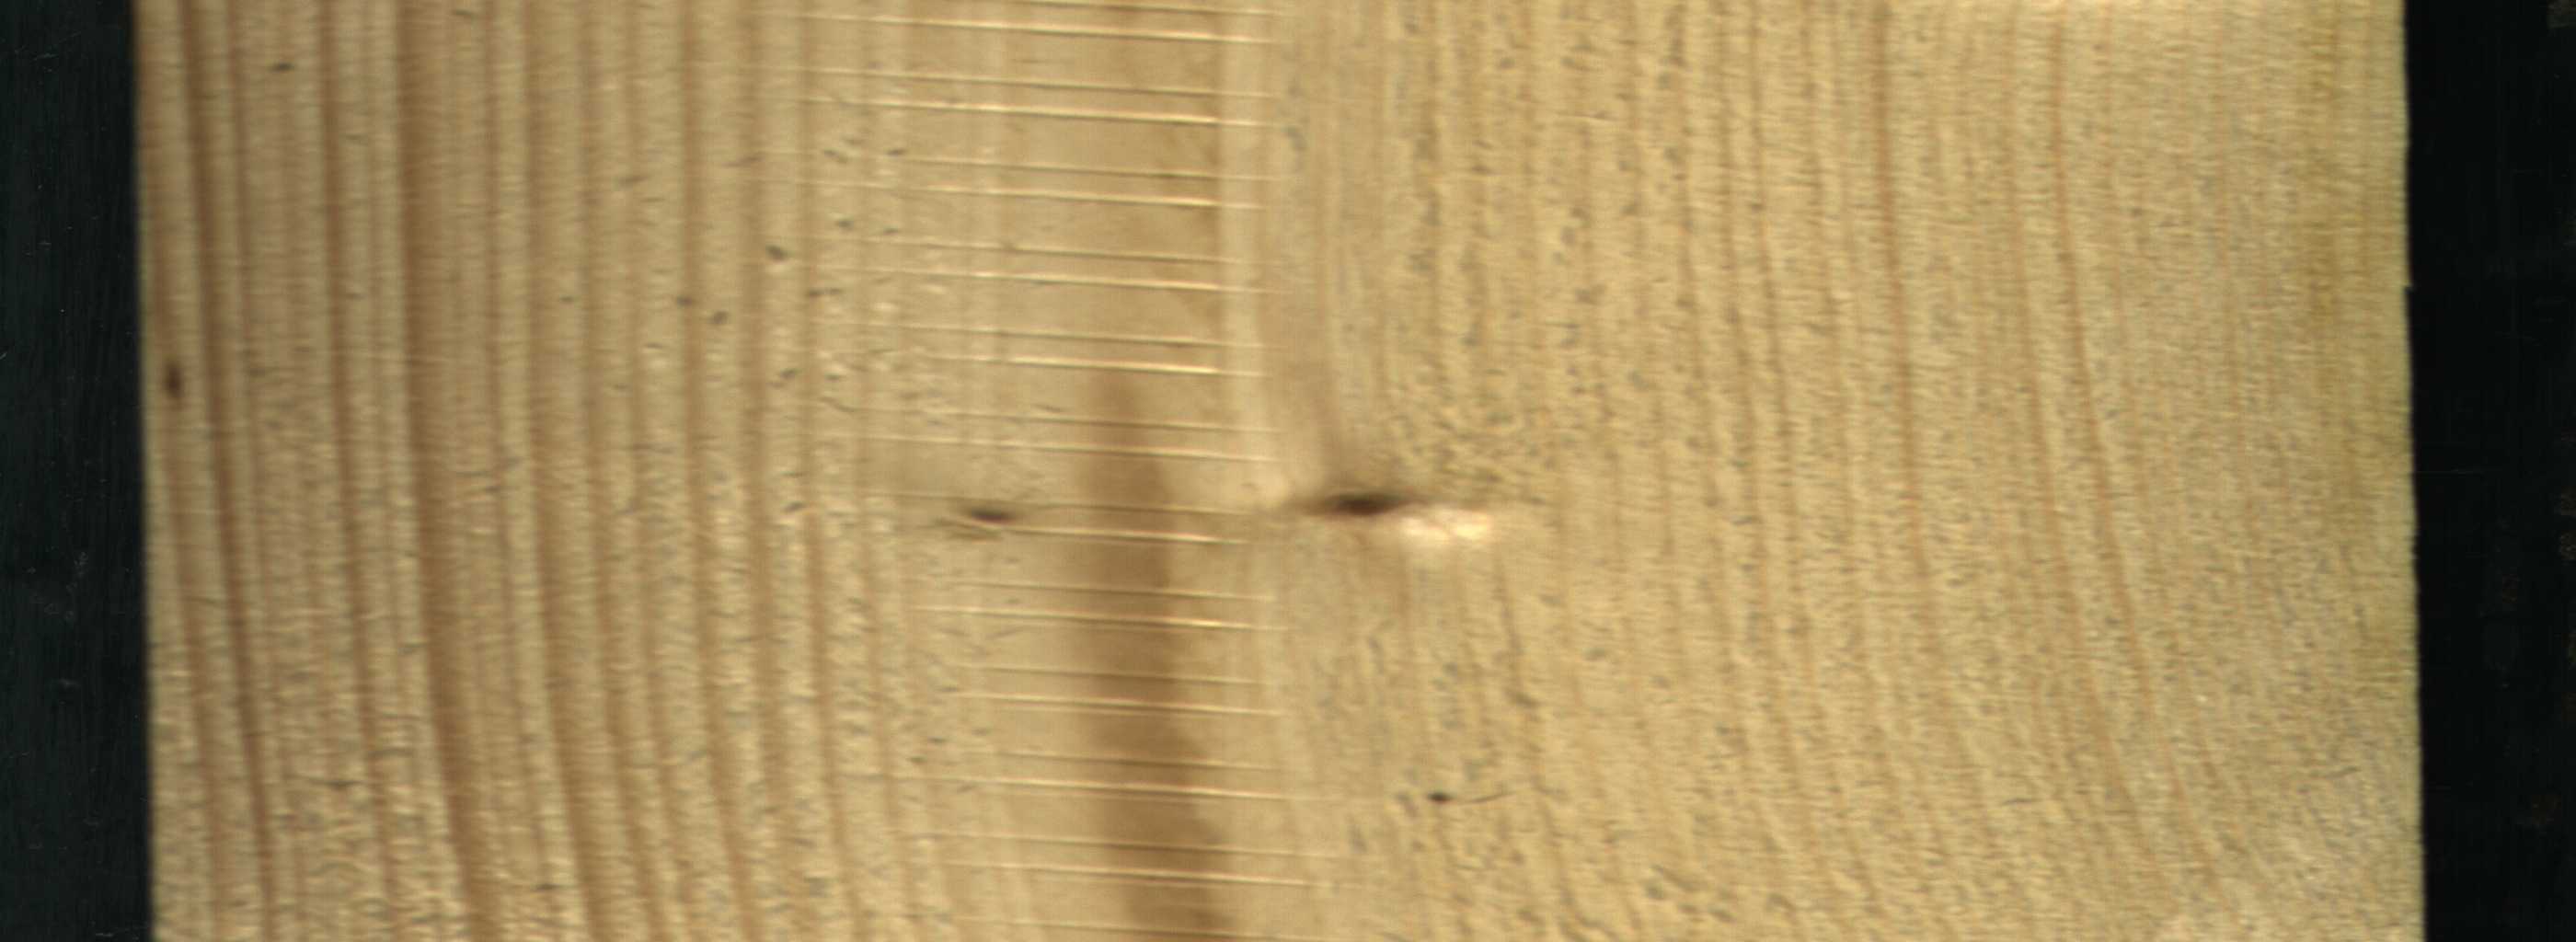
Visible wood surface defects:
Live_Knot
Live_Knot